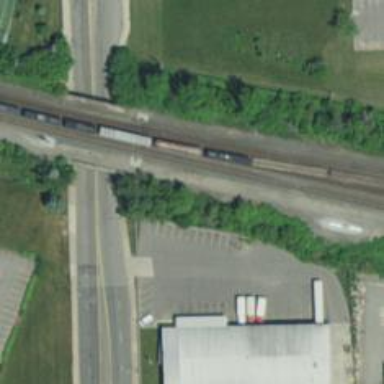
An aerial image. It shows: Railway bridge over siding rail track.